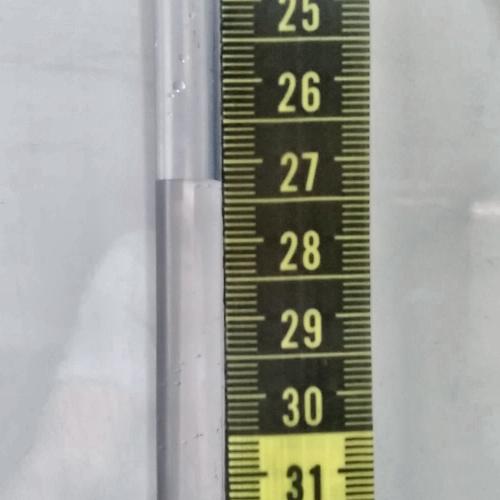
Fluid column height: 27.3 cm